Question: Am working in HTML5 and PhoneGap. Currently am facing an issue ; I couldn't handle the button of Android softkeyboad.
My Functionality is that; I have a Login button and when i enter password and click on the button of the keyboard it will be process the same function of Submit Button in my page. like in the Screen shot
Is there any solution for this?? When Trying like my latest code event is working but jQUERY AJAX calling is not working. :(
'''
<div data-role="page" id="page_login">
<div data-role="header" id="header_login">
<img src="images/loginheaderlogo.png" id="login_header_logo"><br/>
<img src="images/loginheaderarrow.png" id="login_header_arrow">
</div>
<div data-role="content" id="content_login" class="max_width scrolling">
<form onsubmit="userLogin()"> <!--form submit-->
<div id="login_textbox_container">
<span class="valid" id="username_valid"></span>
<img src="images/loginusericon.png" id="login_text_icon">
<label class="input">
<span>Username</span>
<input type="text" id="input_usersername">
</label>
</div>
<div id="login_textbox_container"><span class="valid" id="password_valid"></span>
<img src="images/loginpassicon.png" id="login_text_icon">
<label class="input">
<span>Password</span>
<input type="number" id="input_password">
</label>
</div>
<div style="text-align:center; margin-top:37px">
<div class="main_button" id="login_button">
<div class="left"></div>
<div class="center">LOGIN</div>
<div class="right"></div>
</div>
<input type="submit" value="Login" id="btnSubmit" data-role="none"/>
</div>
</form>
</div>
</div>
'''
'''
$("#login_button").on( 'click', function(event) {
userLogin();
});
'''
'''
function userLogin() {
var varData = 'username='+$('#input_usersername').val()+'&password='+$('#input_password').val();
var Validation_result = UserLogin_Validation()
if(Validation_result == true) {
$(".pre_loader").show();
setTimeout (function(){
$.ajax({
type: "POST",
url: 'http://xxx.xx.net/authenticate.php',
data: varData,
dataType: "json",
crossDomain: true,
cache: false,
async: false,
success: function (data) {
userToken=data.token;
localStorage.removeItem("TOKEN");
localStorage.setItem("TOKEN",userToken);
if(userToken!=0)
{
var query=[$('#input_usersername').val(),$('#input_password').val(),userToken,timeStamp];
obj.insertLogin(query);
}
else
{
alert('Invalid User')
$(".pre_loader").hide();
}
},
error: OnError
});
},1000);}
}
'''
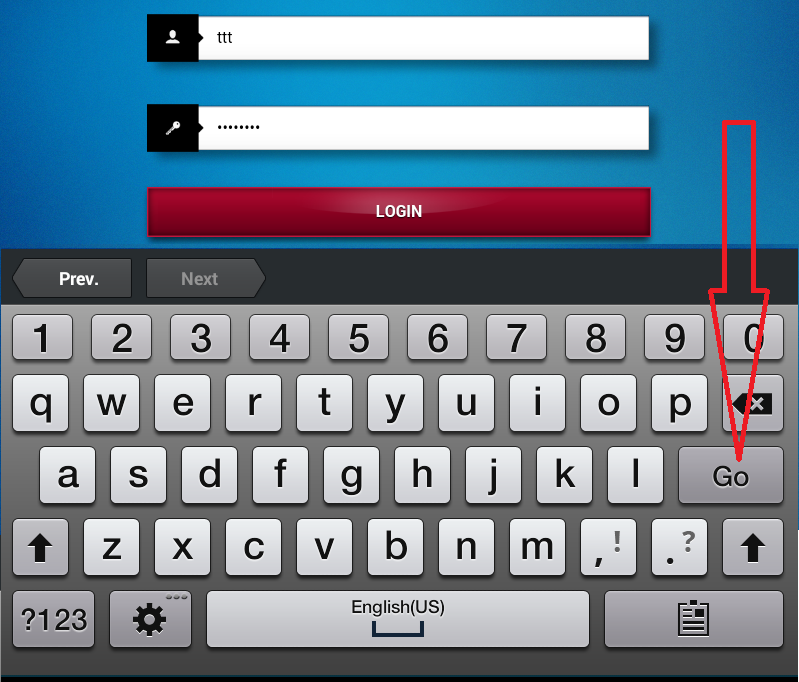
Answer: I assume the 'go' button only works for submitting <URL>.
I do not see a form in your html.
'''
<form onsubmit="userLogin()">
<label>username</label>
<input type="text" name="username" />
<label>password</label>
<input type="password" name="password" />
<input type="submit" value= "submit">submit my form</form>
</form>
'''
---
I have a working example: <URL>
I have stripped the HTML somewhat, but please note at how you should use labels with the for attribute.
'''
<div data-role="page" id="page_login">
<form id="loginform" name="login"> <!--form submit-->
<label class="input" for="input_usersername">
<span>Username</span>
</label>
<input type="text" id="input_usersername">
<label class="input" for="input_password">
<span>Password</span>
</label>
<input type="number" id="input_password">
<div style="text-align:center; margin-top:37px">
<div class="main_button" id="login_button">
<input type="submit" value="Login" id="btnSubmit" data-role="none"/>
</div>
</div>
</form>
</div>
'''
'''
$("#loginform").on( 'submit', function(event) {
userLogin();
});
function userLogin() {
alert($('#input_usersername').val() + " - " + $('#input_password').val());
}
'''